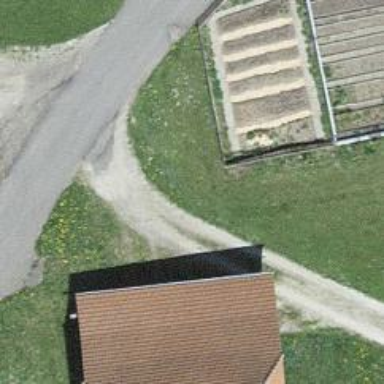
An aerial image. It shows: Well-maintained track road with grade 1 tracktype.